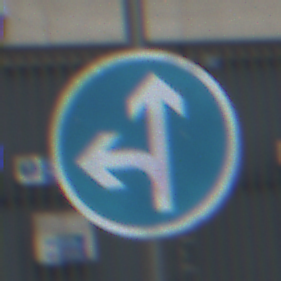
Verkehrszeichen: VorgeschriebeneFahrtrichtungGeradeausOderLinks
Umgebung: Outdoor, Urban
Tageszeit: MorningAfternoon
Wetter: PartlyCloudy
Licht: Natural
Jahreszeit: NotSpecified
Kontrast: LowContrast